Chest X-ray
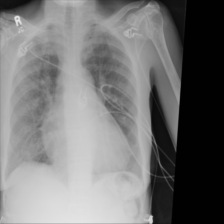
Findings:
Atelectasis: negative
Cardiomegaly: negative
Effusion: negative
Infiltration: negative
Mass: negative
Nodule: negative
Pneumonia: negative
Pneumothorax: negative
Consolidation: negative
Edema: negative
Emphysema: negative
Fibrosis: negative
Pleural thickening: negative
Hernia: negative